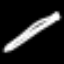
Label: pencil